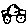
Label: car